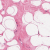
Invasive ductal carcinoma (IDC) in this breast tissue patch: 0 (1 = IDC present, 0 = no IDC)